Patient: sex F, age 86
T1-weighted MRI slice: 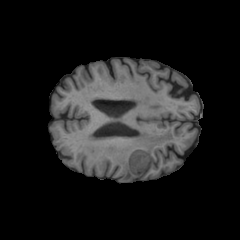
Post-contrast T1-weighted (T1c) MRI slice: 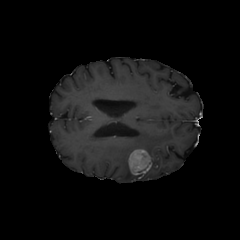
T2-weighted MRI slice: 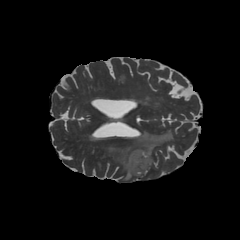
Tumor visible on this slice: yes
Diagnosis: Glioblastoma, IDH-wildtype
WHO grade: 4